Interaction volume radius: 5 \u00c5
Interaction volume height: 20 \u00c5
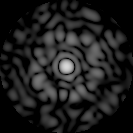
Disorder parameter: 0.8107